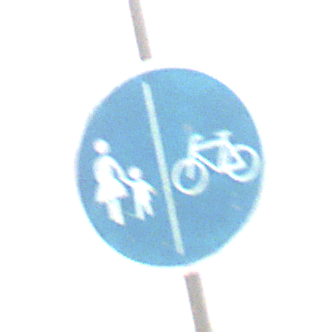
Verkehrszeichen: GetrennterRadUndGehwegRadwegRechts
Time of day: MorningAfternoon
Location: Outdoor (Suburban)
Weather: Overcast
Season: NotSpecified
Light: Natural